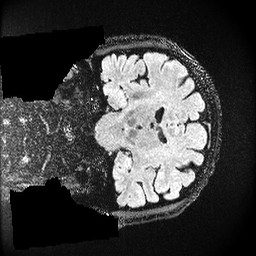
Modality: FLAIR
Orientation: coronal
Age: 42
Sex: male
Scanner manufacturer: ge
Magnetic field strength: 3 T
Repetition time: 4.802 s
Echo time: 0.117 s